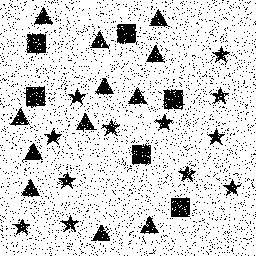
Squares: 6
Triangles: 12
Stars: 12
Total shapes: 30